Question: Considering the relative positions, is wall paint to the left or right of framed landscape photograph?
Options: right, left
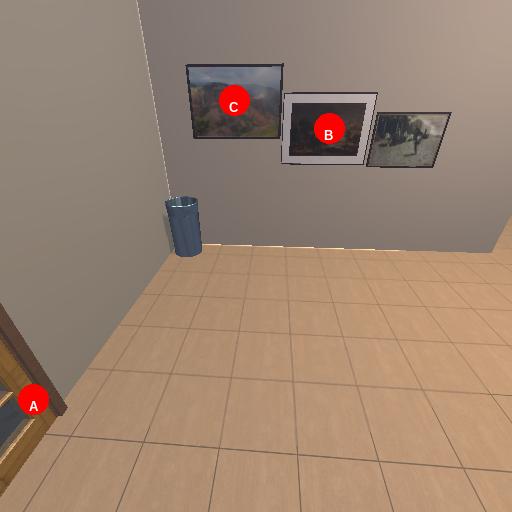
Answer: right